Interaction volume radius: 5 \u00c5
Interaction volume height: 10 \u00c5
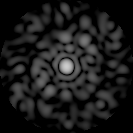
Disorder parameter: 0.8437